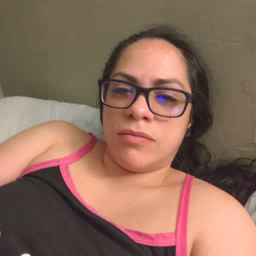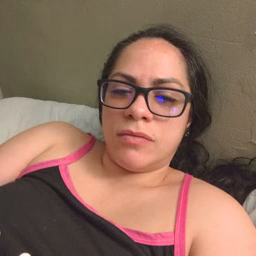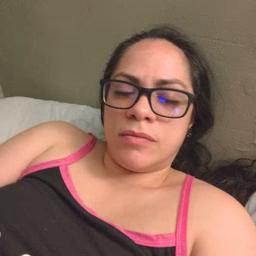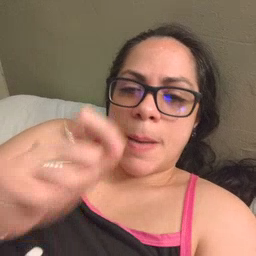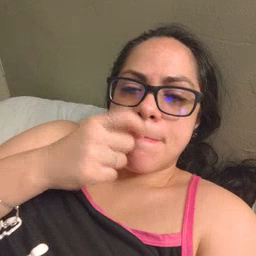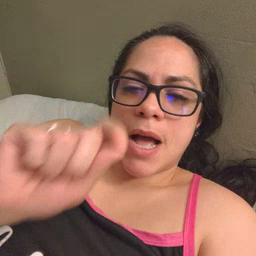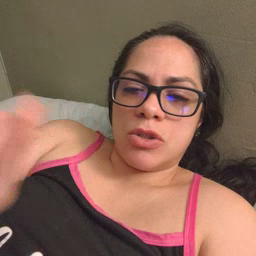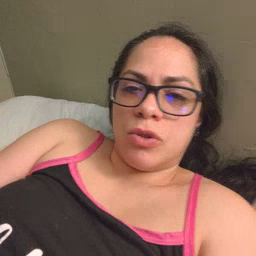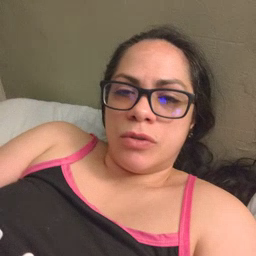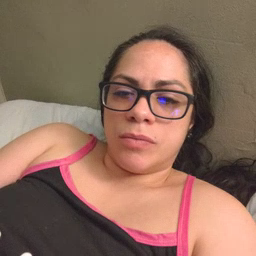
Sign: pencil